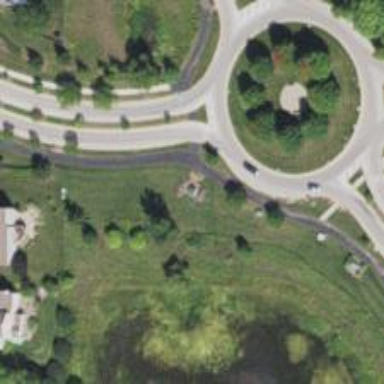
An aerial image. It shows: Roundabout on residential road.